【题型】填空题　【知识点】平面几何　【难度】easy
如图，在 $\triangle ABC$ 中，$\angle ACB=90^\circ$，$CD \perp AB$，$BC=3$，$AC=4$，$AB=5$，则线段 $CD=$ \_\_\_\_\_\_。

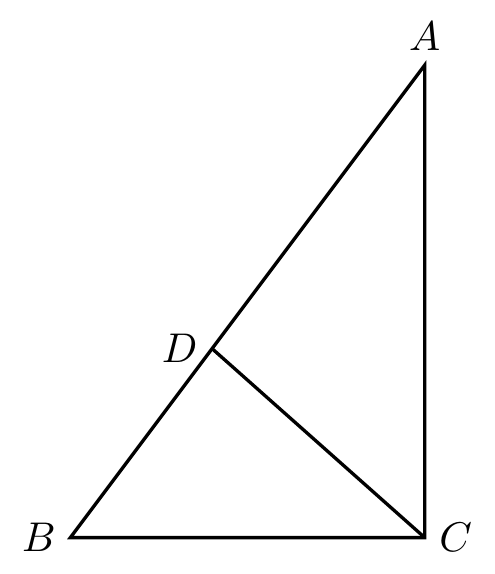
【解答】
解：$\because$ 在 $\triangle ABC$ 中，$\angle ACB=90^\circ$，$AC=4$，$BC=3$，$AB=5$，

$\therefore S_{\triangle ABC} = \frac{1}{2} AC \cdot BC = \frac{1}{2} AB \cdot CD$，

$\therefore 4 \times 3 = 5CD$，

$\therefore CD = \frac{12}{5}$，

故答案为：$\frac{12}{5}$。